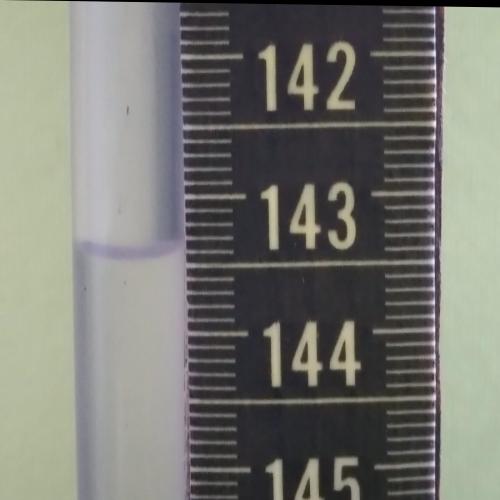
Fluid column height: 143.4 cm